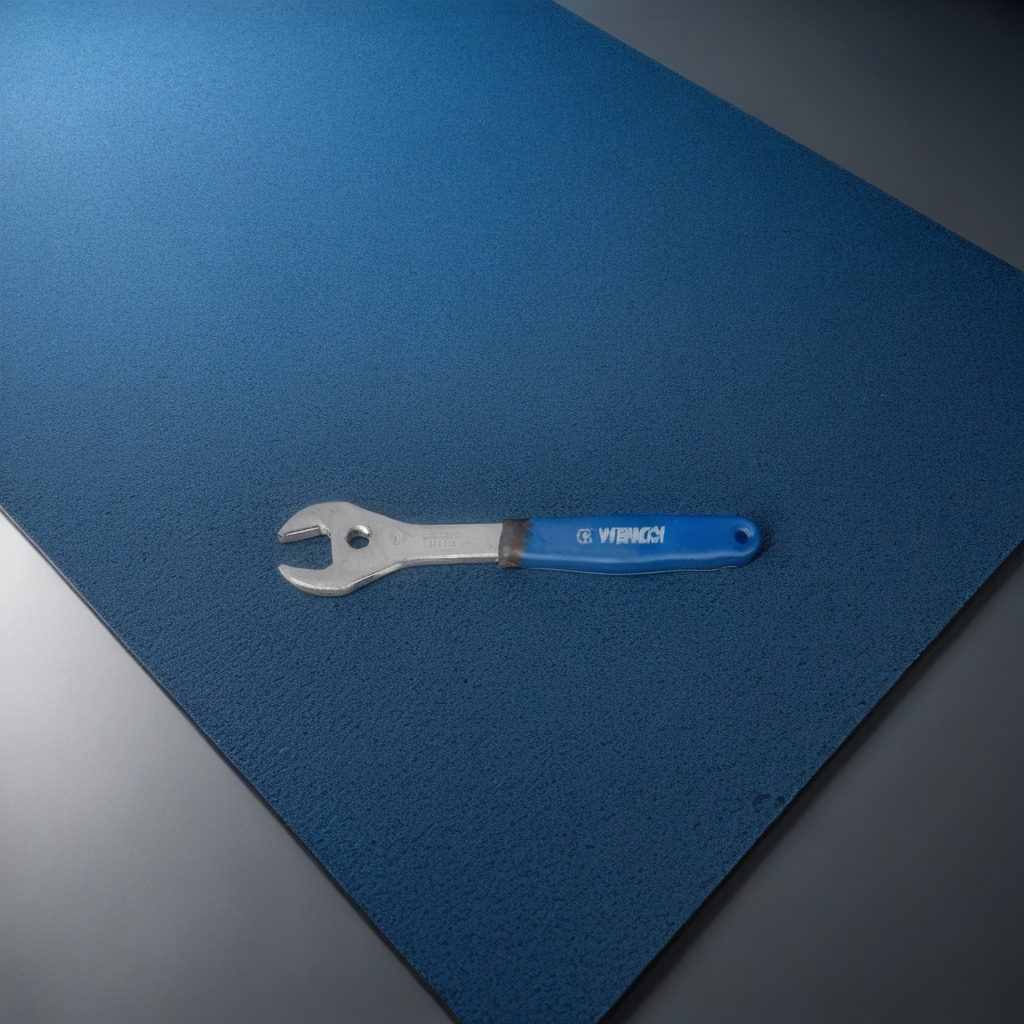
An wrench is lying on the tabletop.